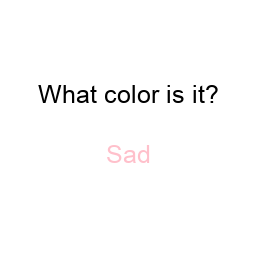
Color: pink
Background color: white
Question text color: black